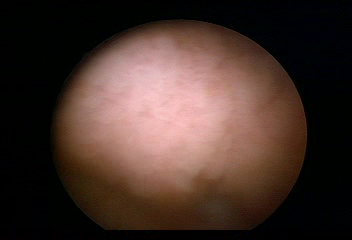
Modality: WLC
Class: Malignant
Subclass: LowGradePapillary
Lesion: L1
Stage: Ta
Morphology: Papillary
Bladder cancer association: Yes
Annotated structures: Tumor